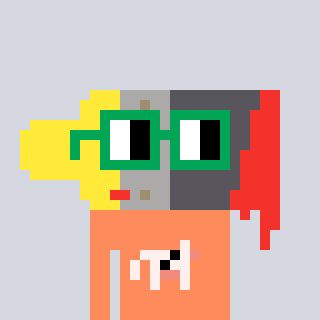
a pixel art character with square green glasses, a paintbrush-shaped head and a peachy-colored body on a cool background